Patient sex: M
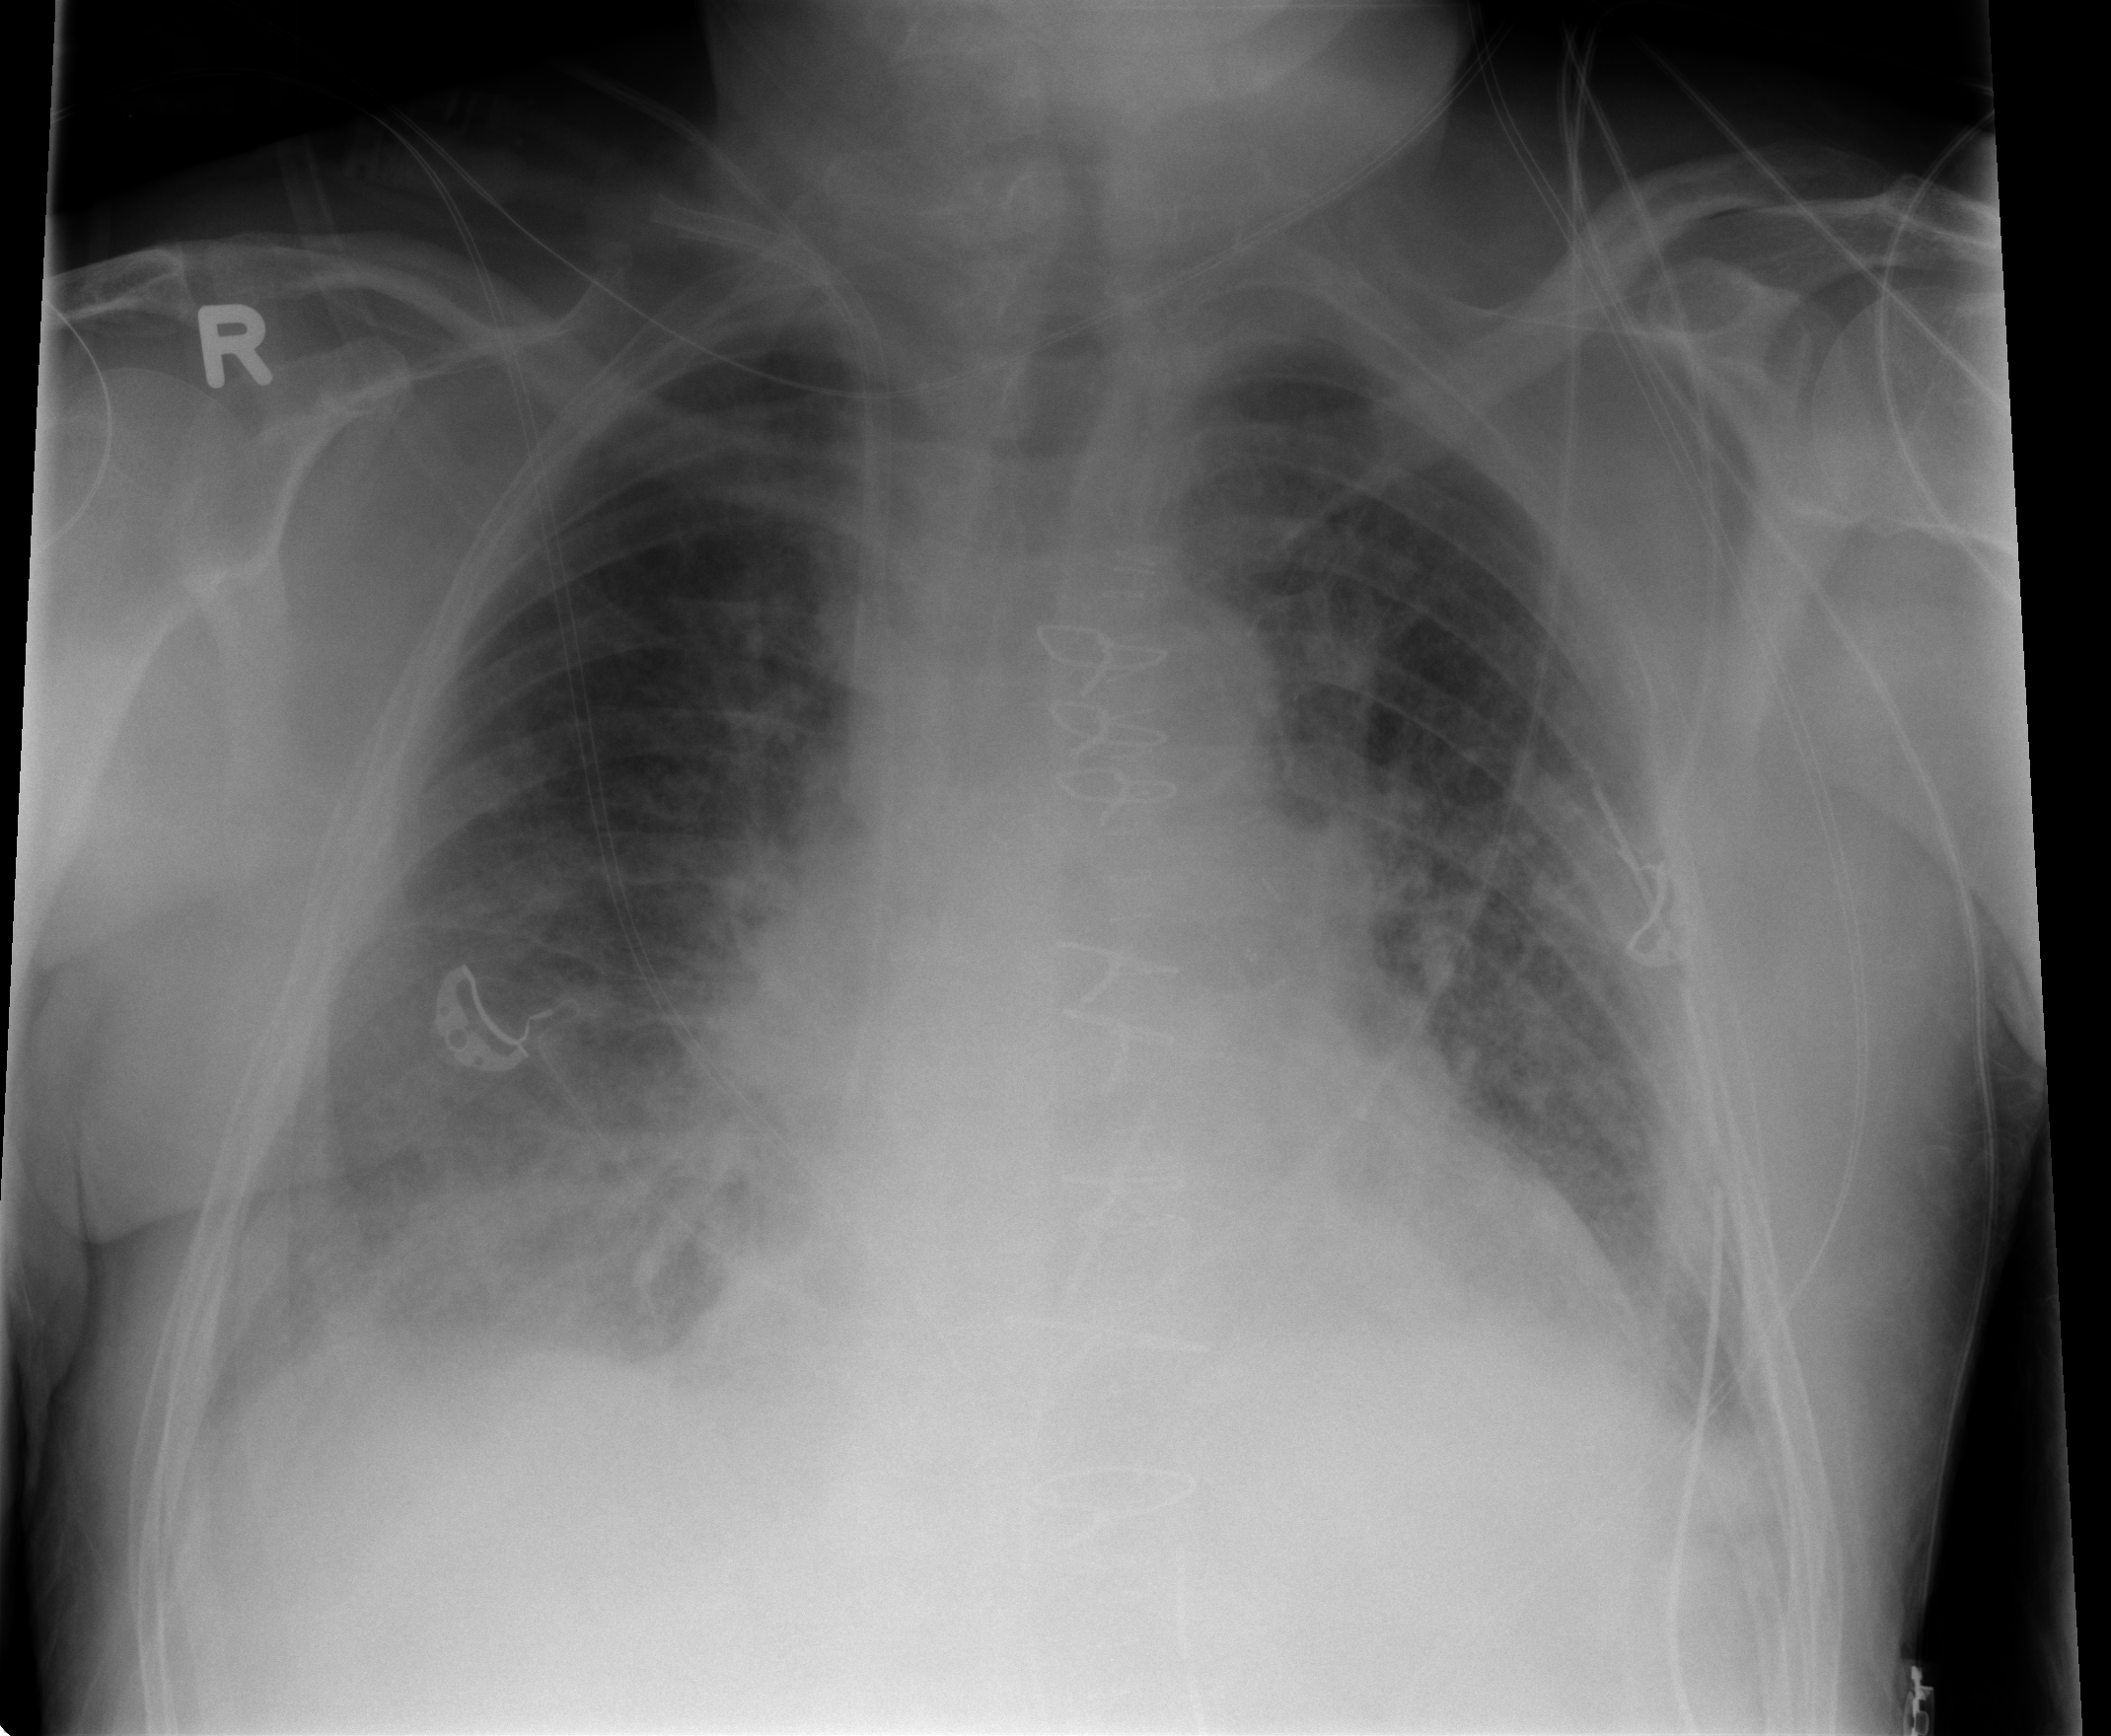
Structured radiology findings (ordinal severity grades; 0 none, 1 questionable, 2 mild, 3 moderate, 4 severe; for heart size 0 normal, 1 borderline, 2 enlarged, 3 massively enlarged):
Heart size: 2
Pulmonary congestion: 2
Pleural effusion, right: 2
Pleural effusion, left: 2
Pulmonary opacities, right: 1
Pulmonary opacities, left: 0
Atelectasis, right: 2
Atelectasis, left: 2